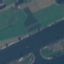
Label: River